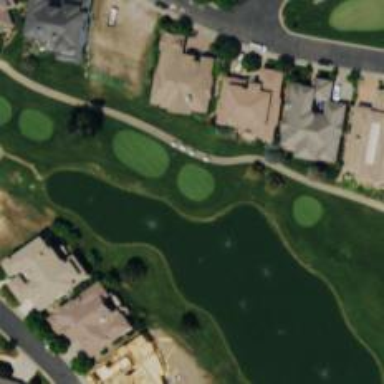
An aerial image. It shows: Well-maintained path for golf carts. The track type is grade1.